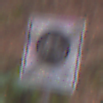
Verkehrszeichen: EndeFahrradstrasse
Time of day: Midday
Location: Outdoor (Nature)
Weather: Overcast
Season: Autumn
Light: Natural